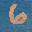
Label: 6